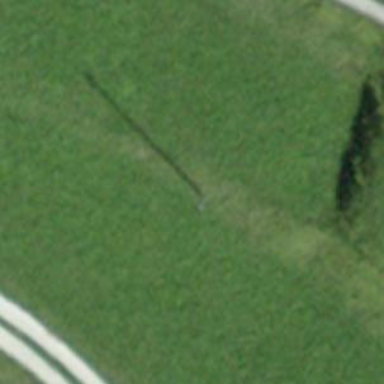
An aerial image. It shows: Minor power line.